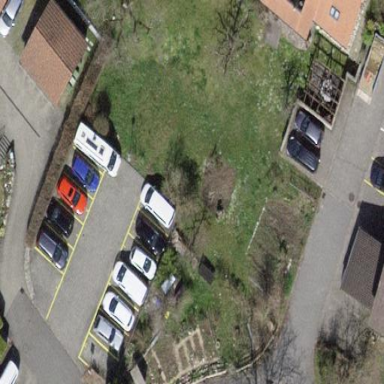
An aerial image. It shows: Parking area with asphalt surface.